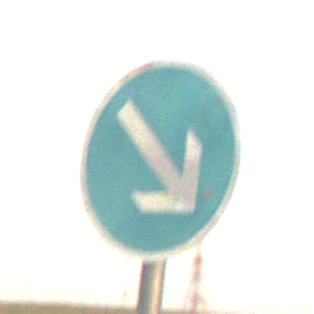
Verkehrszeichen: VorgeschriebeneVorbeifahrtRechts
Umgebung: Outdoor, Nature
Tageszeit: SunriseSunset
Wetter: PartlyCloudy
Licht: Natural
Jahreszeit: NotSpecified
Kontrast: LowContrast